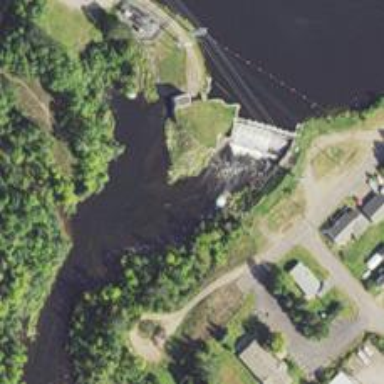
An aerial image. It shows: Dam across waterway.